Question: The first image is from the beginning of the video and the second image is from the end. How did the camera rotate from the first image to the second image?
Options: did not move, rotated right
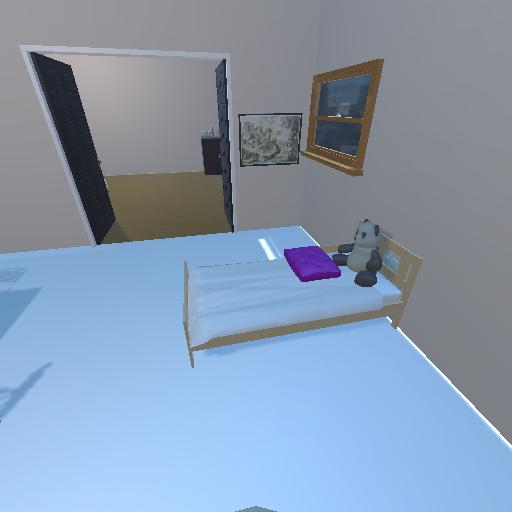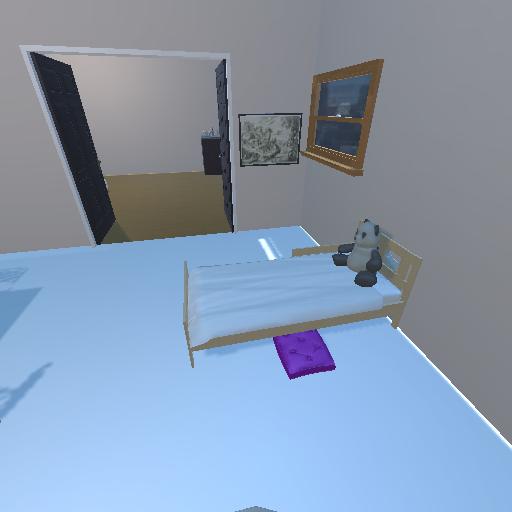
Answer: did not move